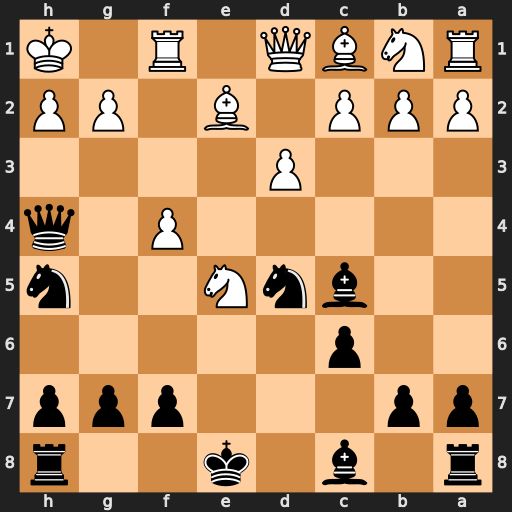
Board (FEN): r1b1k2r/pp3ppp/2p5/2bnN2n/5P1q/3P4/PPP1B1PP/RNBQ1R1K
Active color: b
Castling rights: kq
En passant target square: -
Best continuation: Ng3#